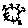
Label: hexagon